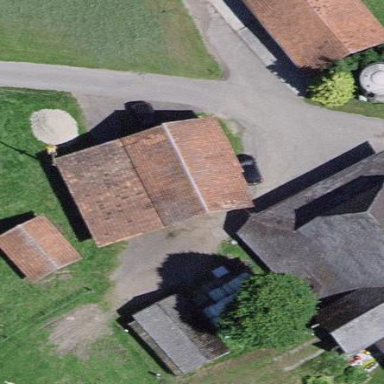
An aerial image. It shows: Barn.